Question:
I want to design like above table
I have implemented like this. Please check my <URL>.
HTML:
'''
<table border="0" id="cssTable">
<tr>
<td>eredgb</td>
<td><a href="self">04-Milwaukee</a></td>
<td>705</td>
<td>sdfdfdfed</td>
<td>298</td>
</tr>
<tr>
<td>sdfsdfsdfsdfsdf</td>
<td><a href="self">04-Milwaukee</a></td>
<td>705</td>
<td>content2</td>
<td>298</td>
</tr>
<tr>
<td>sdfsdfsdfsdfsdf</td>
<td><a href="self">04-Milwaukee edh walkohnykuohbnbd</a></td>
<td>705</td>
<td>content1</td>
<td>298</td>
</tr>
</table>
'''
CSS:
'''
#cssTable{
margin-left:20px;
}
'''
How can I make this like the screenshot above? I need to provide equal spacing and some fixed width for each table 'td' content.
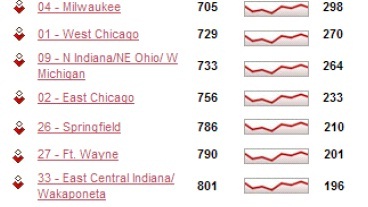
Answer: <URL>.
You can use the css selector ':nth-child()'to target a specific column.
'''
#cssTable td {
padding: 5px 15px;
}
#cssTable td:nth-child(2) {
width: 100px;
}
'''